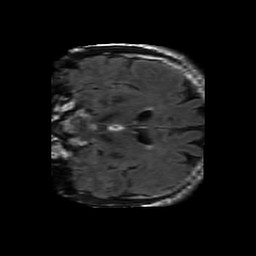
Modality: FLAIR
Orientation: coronal
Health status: ill
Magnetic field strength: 3 T